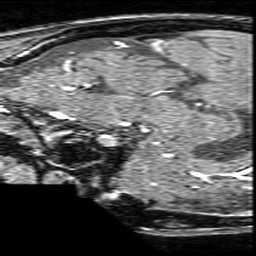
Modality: angio
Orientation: sagittal
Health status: ill
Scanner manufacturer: philips
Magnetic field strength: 3 T
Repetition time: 0.01823 s
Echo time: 0.003378 s